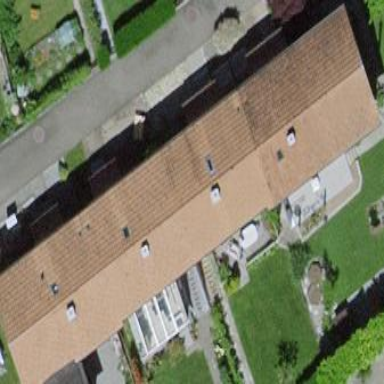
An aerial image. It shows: Building with gabled roof made of roof tiles. The orientation of the roof is along the building.